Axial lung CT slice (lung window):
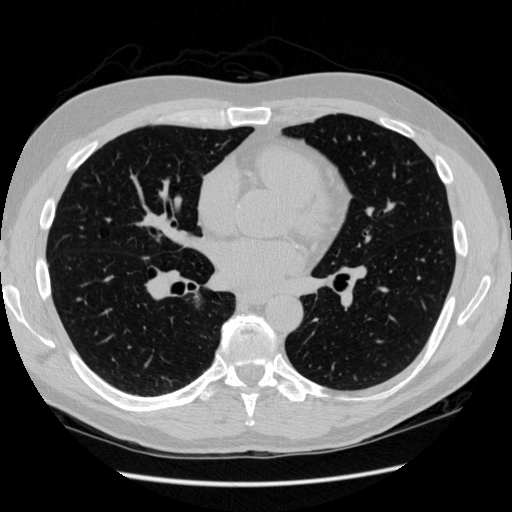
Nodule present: no